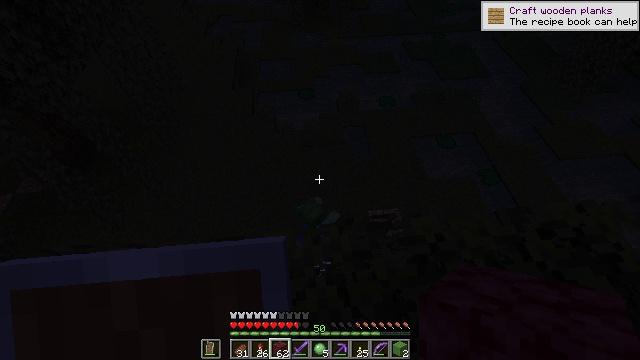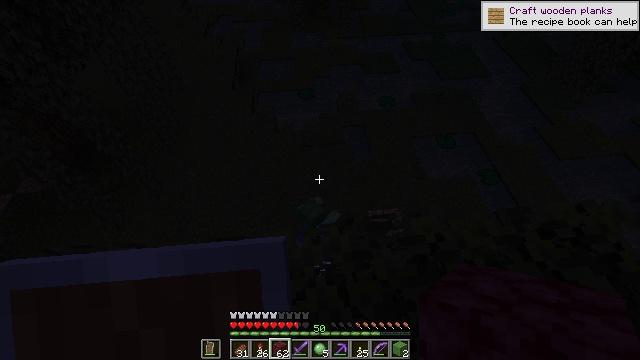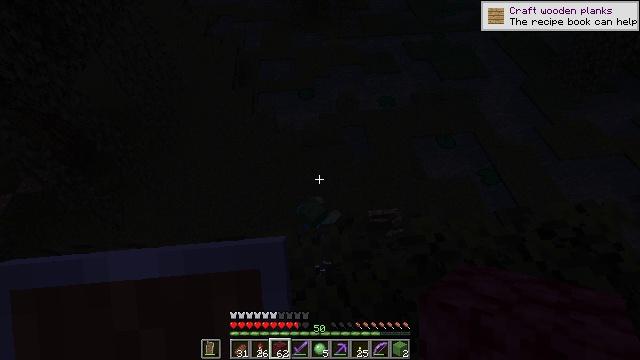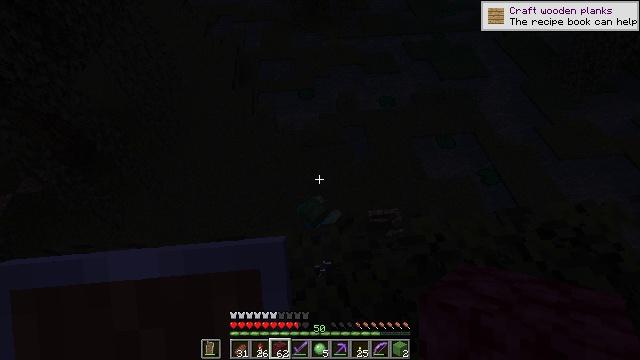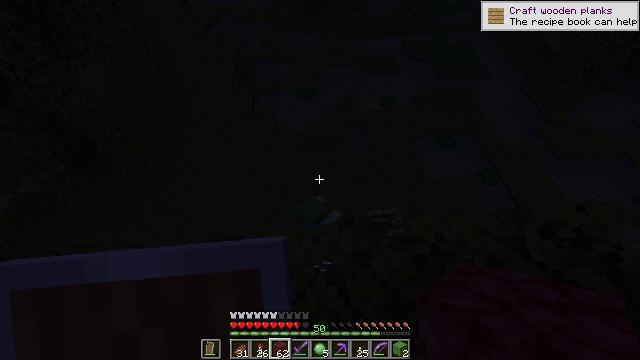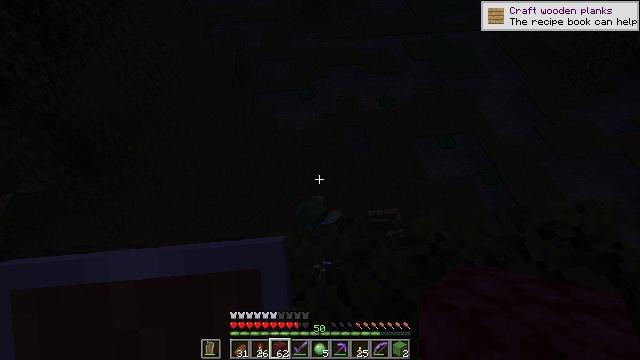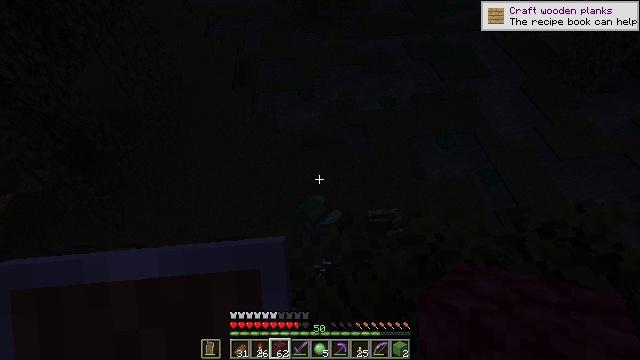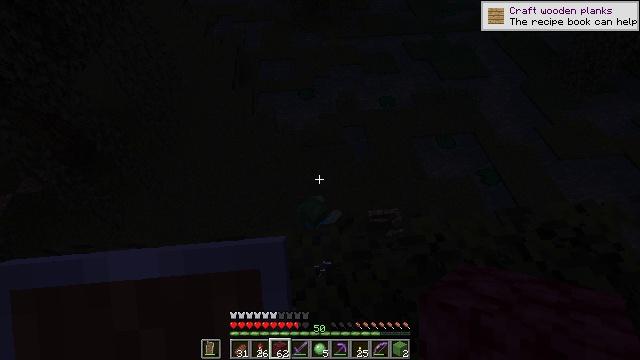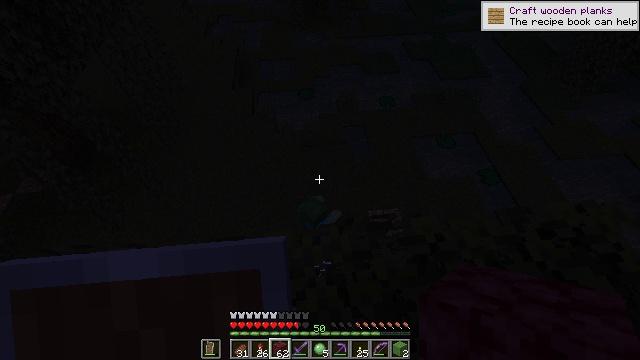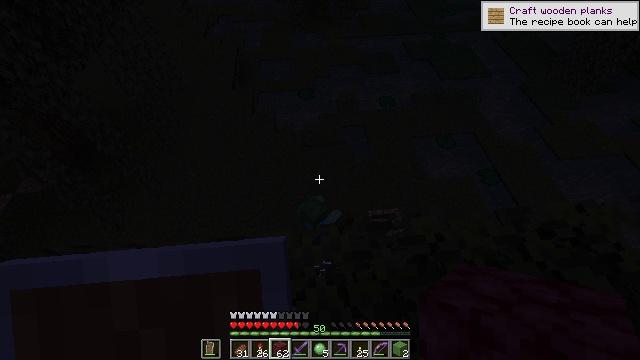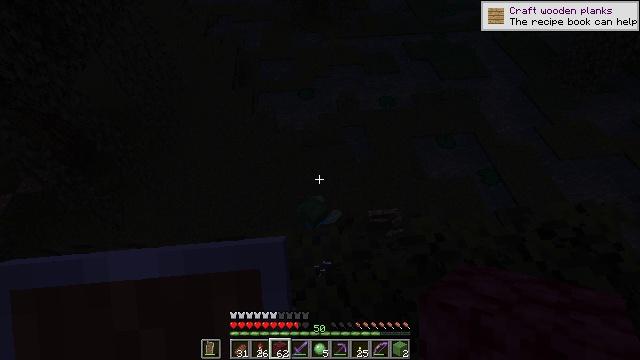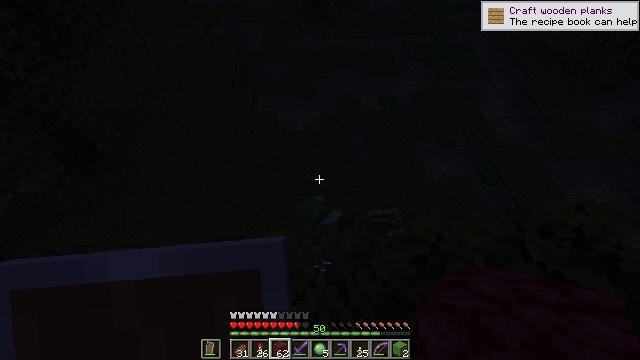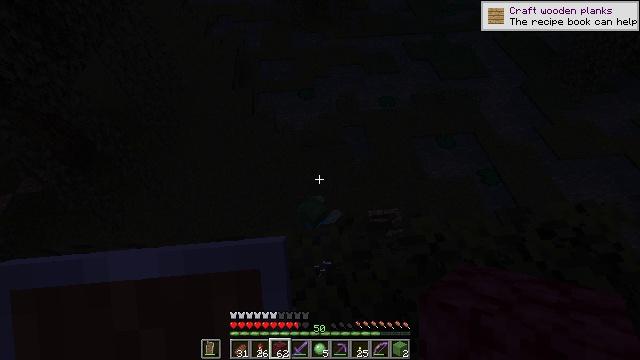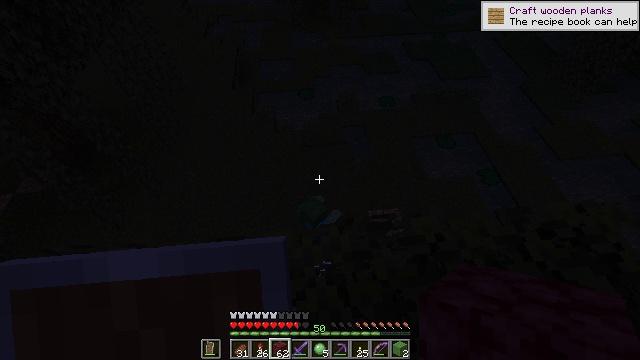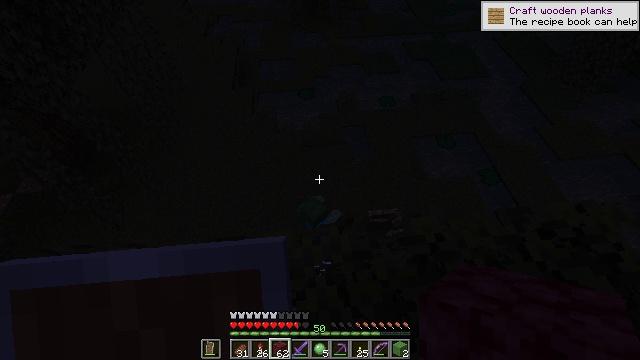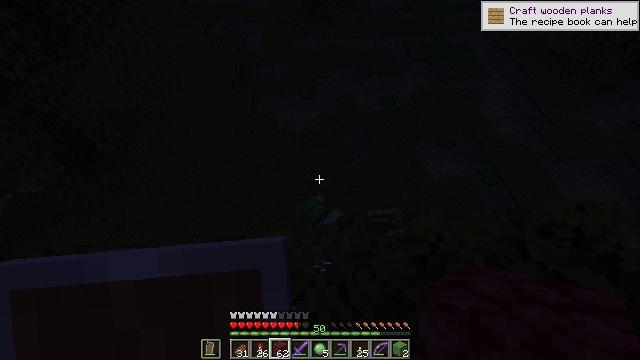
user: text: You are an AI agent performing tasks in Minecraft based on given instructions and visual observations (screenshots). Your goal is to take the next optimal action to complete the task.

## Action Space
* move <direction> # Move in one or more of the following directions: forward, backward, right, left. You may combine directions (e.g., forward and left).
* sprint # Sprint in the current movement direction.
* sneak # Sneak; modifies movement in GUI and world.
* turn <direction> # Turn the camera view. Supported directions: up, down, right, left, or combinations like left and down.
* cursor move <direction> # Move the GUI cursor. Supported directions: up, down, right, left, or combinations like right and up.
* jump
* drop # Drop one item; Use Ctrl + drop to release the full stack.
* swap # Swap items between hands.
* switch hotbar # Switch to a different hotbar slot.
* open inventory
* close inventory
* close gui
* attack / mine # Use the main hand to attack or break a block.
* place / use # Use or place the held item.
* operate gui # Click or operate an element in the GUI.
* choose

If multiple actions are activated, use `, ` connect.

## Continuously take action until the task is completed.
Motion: motion action
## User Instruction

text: Hunt a slime.
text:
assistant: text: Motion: no_op
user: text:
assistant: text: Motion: no_op
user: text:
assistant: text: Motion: no_op
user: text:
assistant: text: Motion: no_op
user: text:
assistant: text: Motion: no_op
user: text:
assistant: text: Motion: no_op
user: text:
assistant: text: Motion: no_op
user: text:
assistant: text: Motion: no_op
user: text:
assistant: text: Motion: no_op
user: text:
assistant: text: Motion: no_op
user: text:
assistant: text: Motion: no_op
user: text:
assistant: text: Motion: no_op
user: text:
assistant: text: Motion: no_op
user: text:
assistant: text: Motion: no_op
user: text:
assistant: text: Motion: no_op
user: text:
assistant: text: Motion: no_op
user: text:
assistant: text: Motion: no_op
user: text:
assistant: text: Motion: no_op
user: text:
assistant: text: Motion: no_op
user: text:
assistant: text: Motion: no_op
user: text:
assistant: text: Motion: no_op
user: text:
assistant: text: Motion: no_op
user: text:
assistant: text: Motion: no_op
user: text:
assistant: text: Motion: no_op
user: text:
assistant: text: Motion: no_op
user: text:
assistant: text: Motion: no_op
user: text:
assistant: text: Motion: no_op
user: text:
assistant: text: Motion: no_op
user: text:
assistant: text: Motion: no_op
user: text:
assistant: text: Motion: no_op